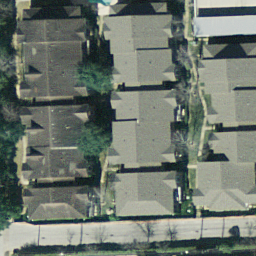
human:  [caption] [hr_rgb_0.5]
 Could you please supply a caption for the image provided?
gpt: It is a dense residential area with lots of houses arranged neatly .

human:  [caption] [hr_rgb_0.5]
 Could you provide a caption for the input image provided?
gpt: This is a dense residential area .

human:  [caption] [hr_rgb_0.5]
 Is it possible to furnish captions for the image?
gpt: There ars lots of houses arranged neatly .

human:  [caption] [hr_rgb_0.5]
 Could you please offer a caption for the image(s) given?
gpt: Lots of houses arranged neatly with some plants around them .

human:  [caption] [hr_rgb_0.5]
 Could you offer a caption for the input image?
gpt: Lots of houses arranged neatly and some plants around them .